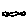
Label: cloud